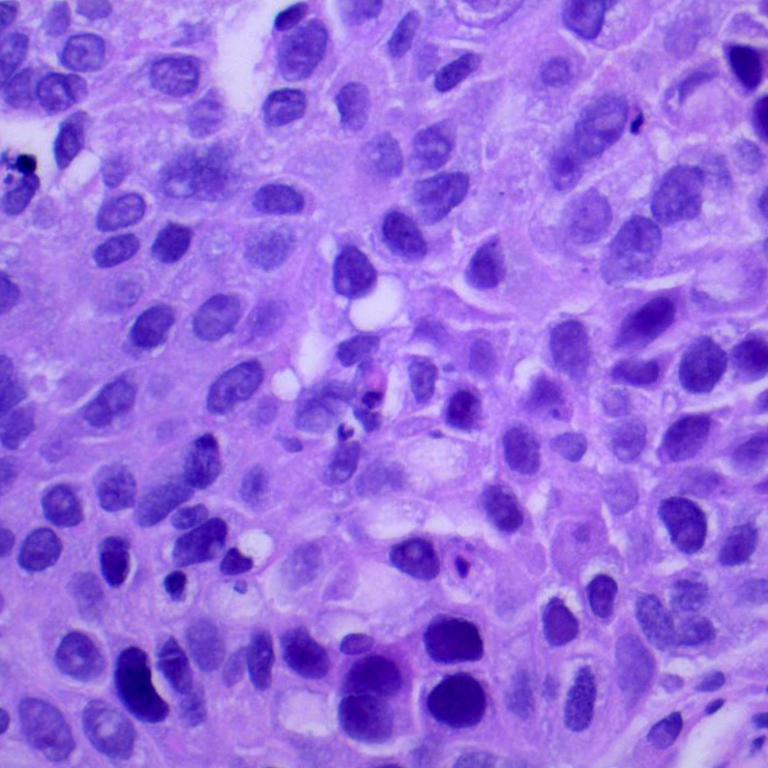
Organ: lung
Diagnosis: squamous carcinomas